Question: I have a MATLAB code shown in below. I am trying to convert this code to C code using MATLAB Coder but I encountered an error.

> Expected either a logical, char, int, fi, single, or double. Found an mxArray. MxArrays are returned from calls to the MATLAB interpreter and are not supported inside expressions. They may only be used on the right-hand side of assignments and as arguments to extrinsic functions.
'''
% Applies A-weighted filtering to sound and draws it's plot
% in a figure as output.
function A_filtering
coder.extrinsic('tic')
coder.extrinsic('toc')
coder.extrinsic('display')
sampleRate = 44100;
reader = dsp.AudioFileReader('Jet_Flypast.wav');
fs = 44100;
weightFilter = weightingFilter('A-weighting',fs);
% fileWriter = dsp.AudioFileWriter('SampleRate',fs);
% visualize(weightFilter,'class 1')
scope = dsp.SpectrumAnalyzer('SampleRate',fs,...
'PlotAsTwoSidedSpectrum',false,...
'FrequencyScale','Log',...
'FrequencyResolutionMethod','WindowLength',...
'WindowLength',sampleRate,...
'Title','A-weighted filtering',...
'ShowLegend',true,...
'ChannelNames',{'Original Signal','Filtered Signal'});
tic
while toc < 60
x = reader();
y = weightFilter(x);
scope([x(:,1),y(:,1)])
display(x(:,1))
end
release(scope);
release(weightFilter);
release(reader);
end
'''
This question might be a duplicate but I searched internet and couldn't find any related posts. Is there any way to solve this error?
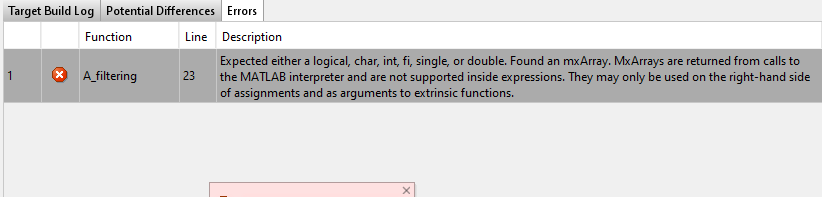
Answer: You have declared 'tic, toc' as extrinsic which is correct since they are not supported for code generation. Since they are extrinsic, the results from these functions cannot be directly used in other expressions. Coder does not know the contents of these results at run-time. But you can provide hints on their types by assigning their results to known variables. You should replace the line
'''
while toc < 60
'''
with the following lines
'''
tElapsed = 0;
tElapsed = toc;
while tElapsed < 60
'''
Since we initialized tElapsed with a 0, it is a known type of double scalar. Output of toc will be converted to this type when it is assigned to tElapsed.
Also note that your code will work fine when you generate a mex file using MATLAB Coder. But you cannot generate standalone code from this since extrinsic functions need MATLAB to run.